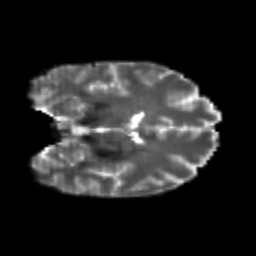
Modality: T2w
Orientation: coronal
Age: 24
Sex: female
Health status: healthy
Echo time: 0.074 s